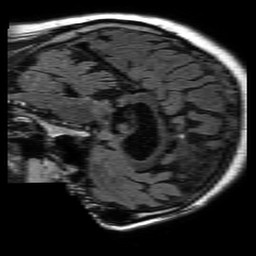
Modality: FLAIR
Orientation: sagittal
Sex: male
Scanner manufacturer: philips
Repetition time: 11 s
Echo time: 0.125 s